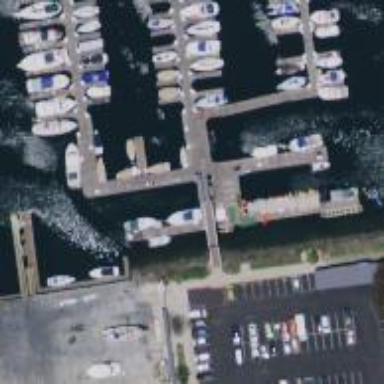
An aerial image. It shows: Pier with mooring facilities.